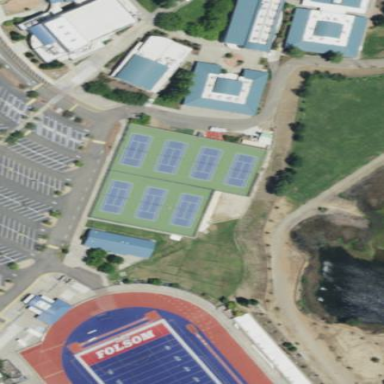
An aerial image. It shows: Sports center with tennis facility.